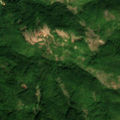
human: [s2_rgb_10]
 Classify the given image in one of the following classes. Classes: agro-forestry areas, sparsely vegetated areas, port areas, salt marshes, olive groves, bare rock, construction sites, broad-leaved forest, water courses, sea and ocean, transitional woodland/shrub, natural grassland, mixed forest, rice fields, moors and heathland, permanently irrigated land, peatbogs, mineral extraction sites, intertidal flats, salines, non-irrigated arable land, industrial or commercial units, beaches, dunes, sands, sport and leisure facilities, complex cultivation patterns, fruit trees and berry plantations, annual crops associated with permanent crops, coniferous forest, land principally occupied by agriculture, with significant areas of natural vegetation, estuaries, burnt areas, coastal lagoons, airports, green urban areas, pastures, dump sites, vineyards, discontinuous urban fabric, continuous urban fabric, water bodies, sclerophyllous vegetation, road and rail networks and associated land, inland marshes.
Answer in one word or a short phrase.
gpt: broad-leaved forest, transitional woodland/shrub